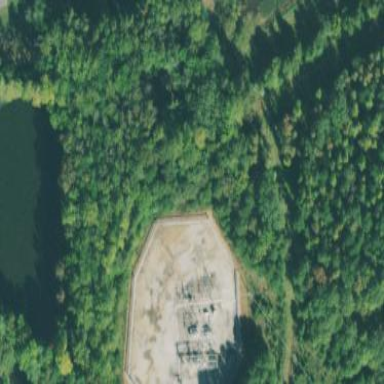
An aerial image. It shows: Distribution level power substation surrounded by fence.